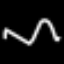
Label: squiggle